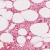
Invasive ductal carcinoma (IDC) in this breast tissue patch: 0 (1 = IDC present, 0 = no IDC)